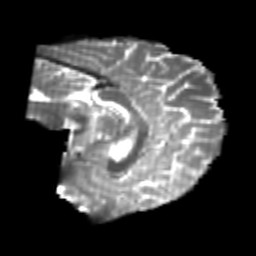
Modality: T2w
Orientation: sagittal
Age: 25
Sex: male
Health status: healthy
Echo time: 0.074 s